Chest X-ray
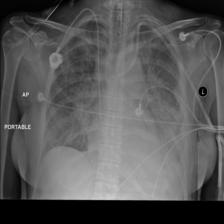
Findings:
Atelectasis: negative
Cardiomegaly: negative
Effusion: negative
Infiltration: negative
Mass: negative
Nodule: negative
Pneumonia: negative
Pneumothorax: negative
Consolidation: negative
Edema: negative
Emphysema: negative
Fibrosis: negative
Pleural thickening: negative
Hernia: negative